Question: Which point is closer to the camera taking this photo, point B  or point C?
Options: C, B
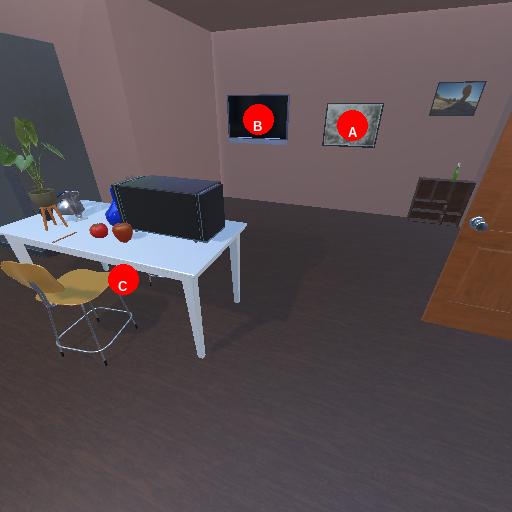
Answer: C